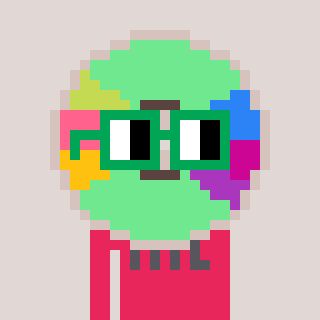
a pixel art character with square green glasses, a cd-shaped head and a redpinkish-colored body on a warm background